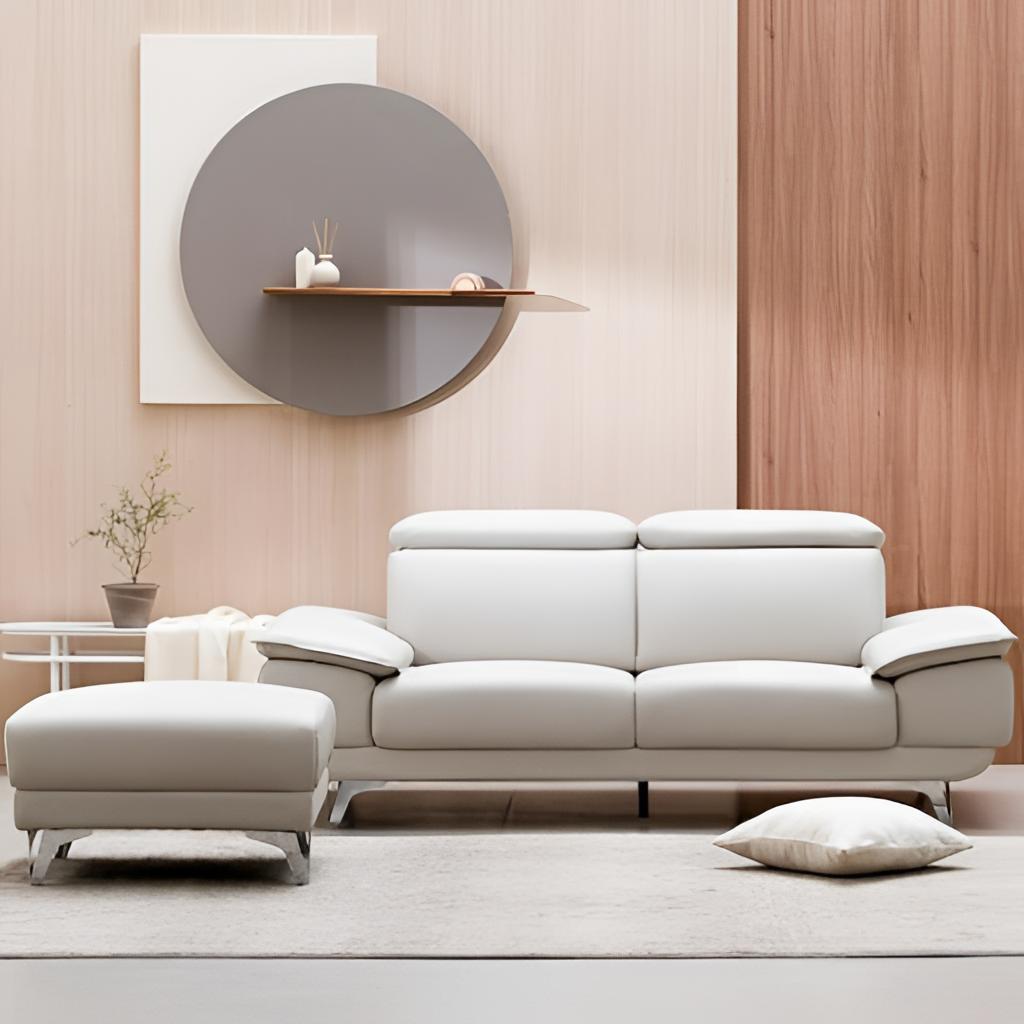
living room, leather sofa and ottoman, modern, beige tile flooring, with solid pattern, beige wood wallpaper, with vertical striped pattern